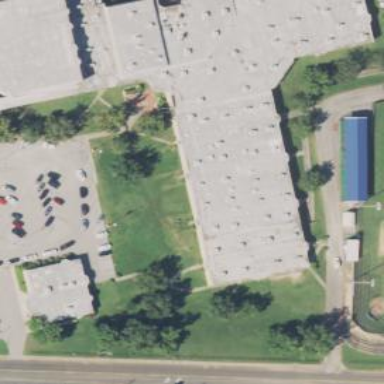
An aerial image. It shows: School building.